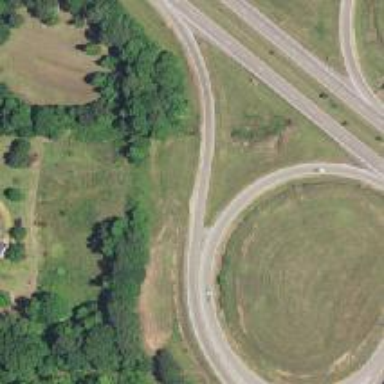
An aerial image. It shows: Trunk link highway.